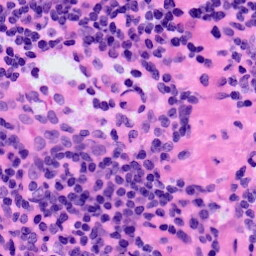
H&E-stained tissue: LymphNode